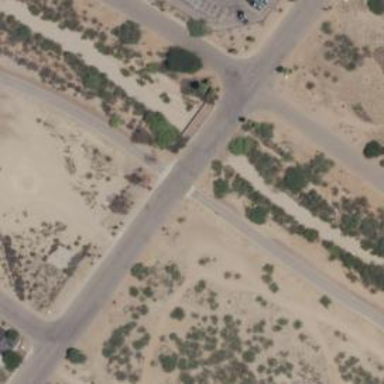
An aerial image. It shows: Unmarked crossing on the road.